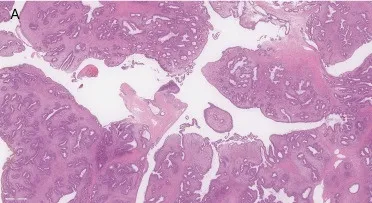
(A) Low power view of right breast phyllodes tumor showing cellular leafy fronds composed of benign glands in cellular stroma.
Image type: pathology (h&e)